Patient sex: M
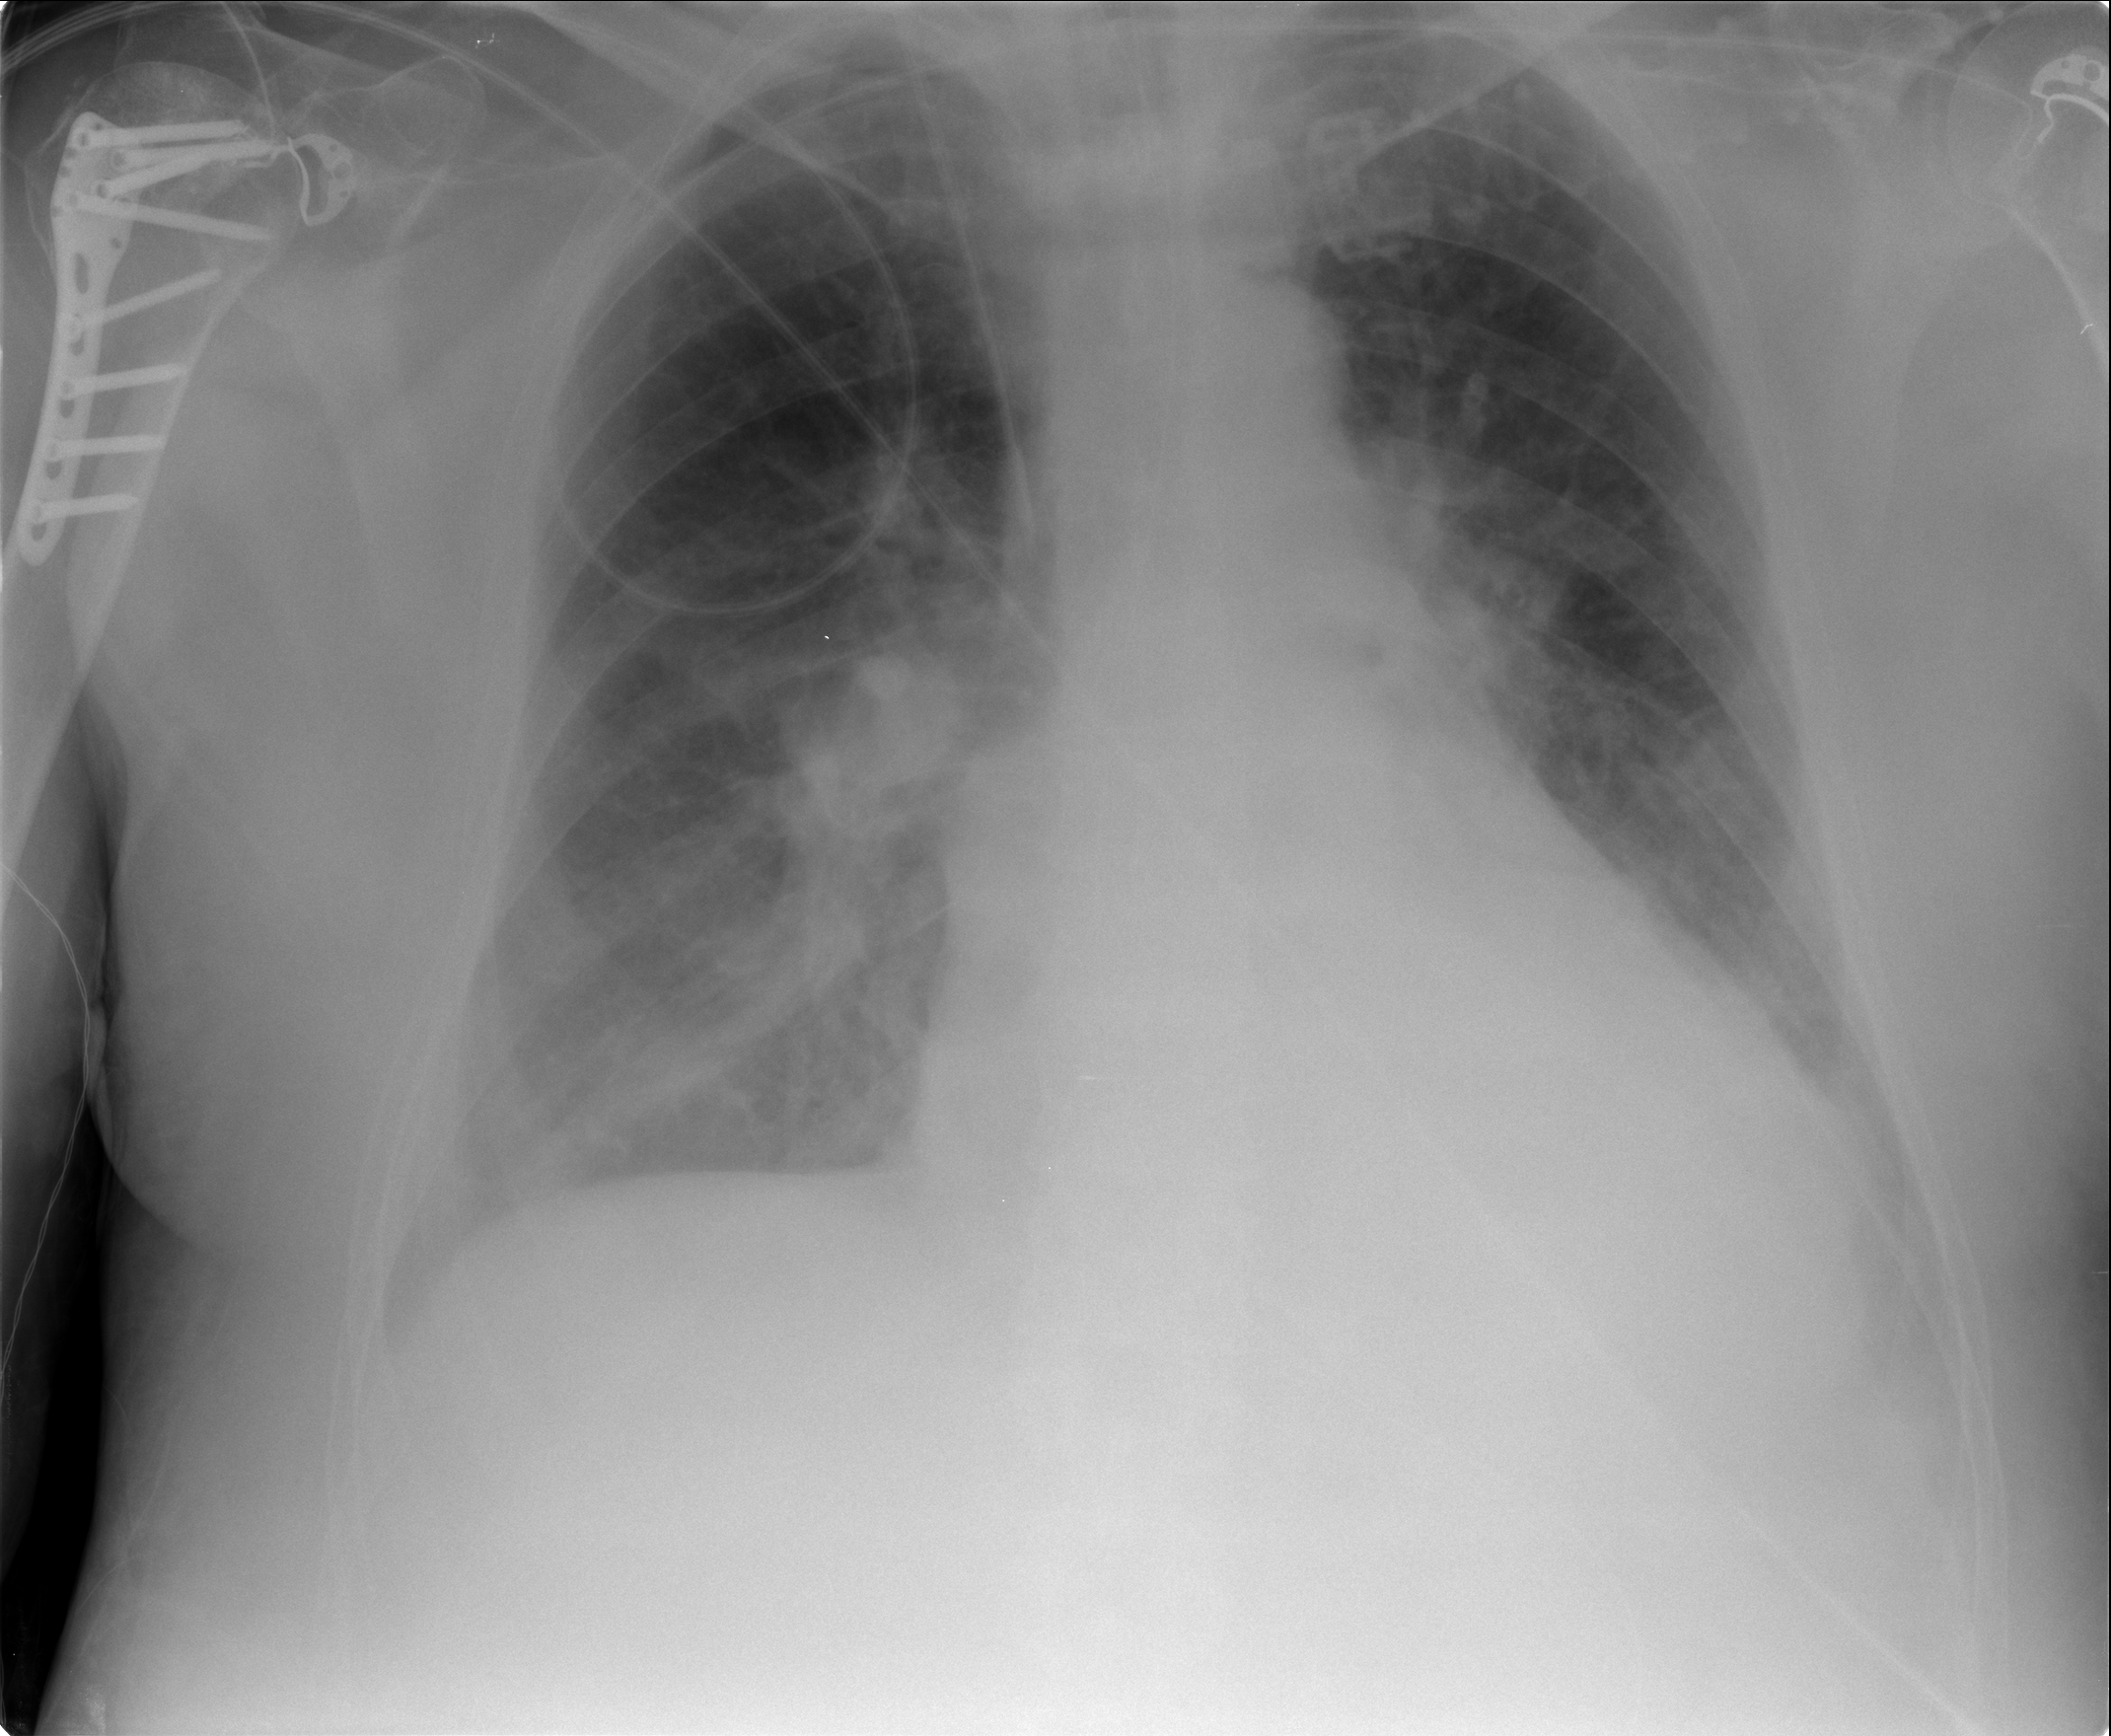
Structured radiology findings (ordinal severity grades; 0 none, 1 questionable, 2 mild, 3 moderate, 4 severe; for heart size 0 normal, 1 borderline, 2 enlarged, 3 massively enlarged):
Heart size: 2
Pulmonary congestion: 2
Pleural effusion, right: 2
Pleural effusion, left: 1
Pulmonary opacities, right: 1
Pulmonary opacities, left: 1
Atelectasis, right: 1
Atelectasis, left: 1